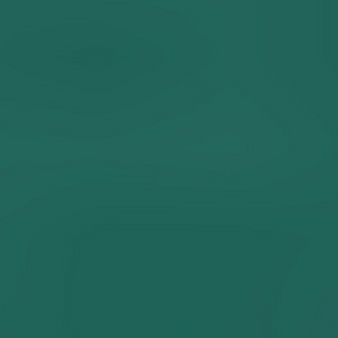
Label: other